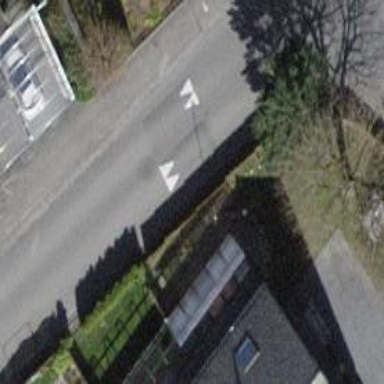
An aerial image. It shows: Traffic hump for calming the traffic.